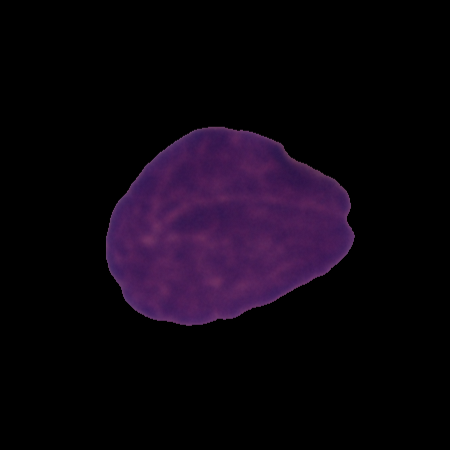
Label: cancer